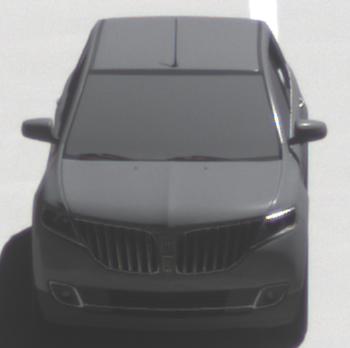
Make: Lincoln
Model: MKX
Detailed model: Gen. 1 CD3
Model produced from: 2010
Model produced until: 2015
Doors: 5
Color: gray
Road condition: dry road
Daytime: midday
Contrast: high contrast